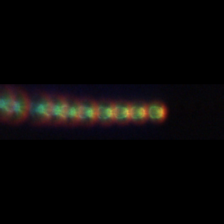
Taxon: Skeletonema
Group: Diatoms